Field crop: maize
Growth stage: 2
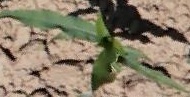
Species: maize